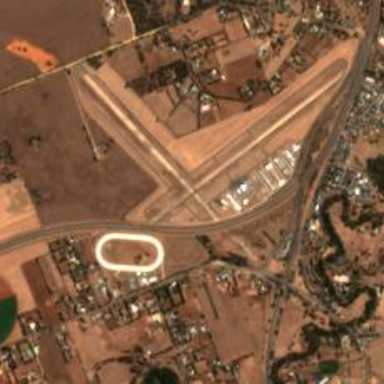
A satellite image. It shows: Runway at airport.